Question:
So I've been losing my head trying to figure this out. I can't seem to make the cards horizontally centered inside this section and when I checked inspect elements, it turns out the cards are occupying some extra space which isn't really padding or margin. Badly need help on this one. I simply used bootstrap grid and the goal is to get the cards equally centered horizontally.
'''
#products
{
@include sectionDefaultValues();
#products-txt-cont
{
background-color: $siteColor;
padding: 15px;
}
#products-txt
{
color: white;
}
}
'''
'''
<section id="products">
<div id="products-txt-cont">
<h2 id="products-txt">PRODUCTS AND SERVICES</h2>
</div>
<div class="container3">
<div class="row">
<div class="col col-4">
<div class="card" style="width: 18rem;" data-toggle="modal" data-target="#modalone">
<img src="..." class="card-img-top" alt="...">
<div class="card-body">
<h5 class="card-title">Card title</h5>
<p class="card-text">Some quick example text to build on the card title and make up the bulk of the card's content.</p>
<a href="#" class="btn btn-primary">Go somewhere</a>
</div>
<div class="modal" tabindex="-1" role="dialog" id="modalone">
<div class="modal-dialog-centered" role="document">
<div class="modal-content">
<div class="modal-header">
<h5 class="modal-title">Modal title</h5>
<button type="button" class="close" data-dismiss="modal" aria-label="Close">
<span aria-hidden="true">&times;</span>
</button>
</div>
<div class="modal-body">
<p>Modal body text goes here.</p>
</div>
<div class="modal-footer">
<button type="button" class="btn btn-secondary" data-dismiss="modal">Close</button>
</div>
</div>
</div>
</div>
</div>
</div>
<div class="col col-4">
<div class="card" style="width: 18rem;" data-toggle="modal" data-target="#modaltwo">
<img src="..." class="card-img-top" alt="...">
<div class="card-body">
<h5 class="card-title">Card title</h5>
<p class="card-text">Some quick example text to build on the card title and make up the bulk of the card's content.</p>
<a href="#" class="btn btn-primary">Go somewhere</a>
</div>
<div class="modal" tabindex="-1" role="dialog" id="modaltwo">
<div class="modal-dialog-centered" role="document">
<div class="modal-content">
<div class="modal-header">
<h5 class="modal-title">Modal title</h5>
<button type="button" class="close" data-dismiss="modal" aria-label="Close">
<span aria-hidden="true">&times;</span>
</button>
</div>
<div class="modal-body">
<p>Modal body text goes here.</p>
</div>
<div class="modal-footer">
<button type="button" class="btn btn-secondary" data-dismiss="modal">Close</button>
</div>
</div>
</div>
</div>
</div>
</div>
<div class="col col-4">
<div class="card" style="width: 18rem;" data-toggle="modal" data-target="#modalthree">
<img src="..." class="card-img-top" alt="...">
<div class="card-body">
<h5 class="card-title">Card title</h5>
<p class="card-text">Some quick example text to build on the card title and make up the bulk of the card's content.</p>
<a href="#" class="btn btn-primary">Go somewhere</a>
</div>
<div class="modal" tabindex="-1" role="dialog" id="modalthree">
<div class="modal-dialog-centered" role="document">
<div class="modal-content">
<div class="modal-header">
<h5 class="modal-title">Modal title</h5>
<button type="button" class="close" data-dismiss="modal" aria-label="Close">
<span aria-hidden="true">&times;</span>
</button>
</div>
<div class="modal-body">
<p>Modal body text goes here.</p>
</div>
<div class="modal-footer">
<button type="button" class="btn btn-secondary" data-dismiss="modal">Close</button>
</div>
</div>
</div>
</div>
</div>
</div>
</div>
</div>
</section>
<script src="https://cdnjs.cloudflare.com/ajax/libs/jquery/3.3.1/jquery.min.js"></script>
<script src="https://cdn.jsdelivr.net/npm/popper.js@1.16.0/dist/umd/popper.min.js"></script>
<script src="https://stackpath.bootstrapcdn.com/bootstrap/4.4.1/js/bootstrap.min.js"></script>
'''
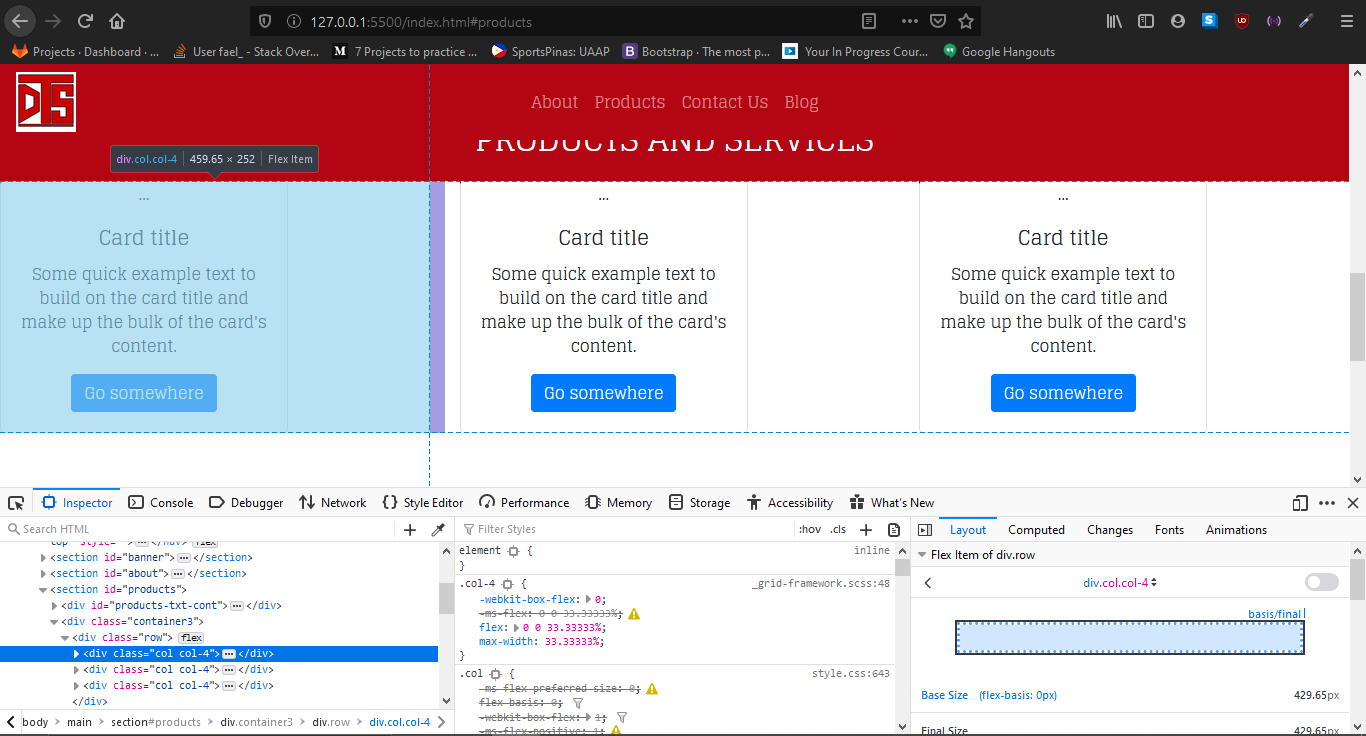
Answer: I FIGURED IT OUT LOL, just had to add 'mx-auto' class to the cards